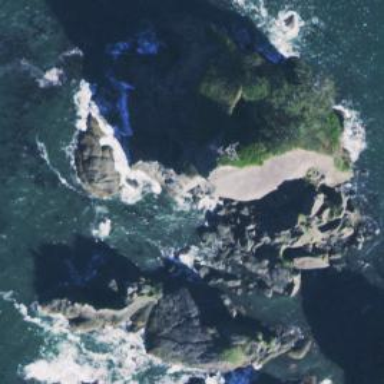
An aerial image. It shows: Islet located along the natural coastline.